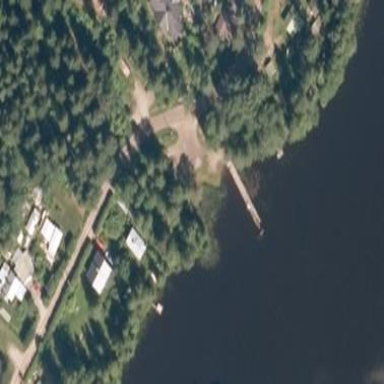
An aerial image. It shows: Swimming area within the leisure land.